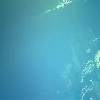
Label: water